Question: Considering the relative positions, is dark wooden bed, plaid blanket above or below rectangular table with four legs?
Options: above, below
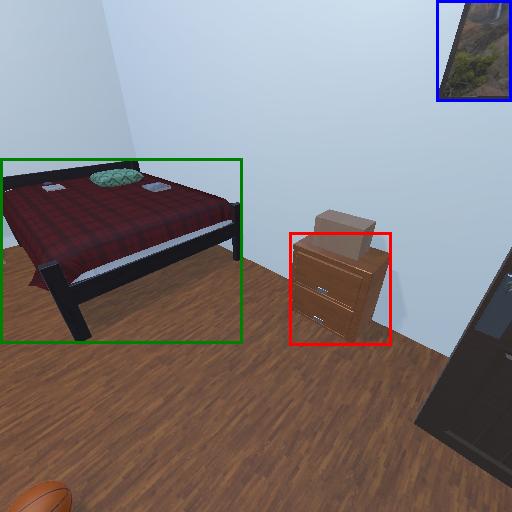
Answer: above